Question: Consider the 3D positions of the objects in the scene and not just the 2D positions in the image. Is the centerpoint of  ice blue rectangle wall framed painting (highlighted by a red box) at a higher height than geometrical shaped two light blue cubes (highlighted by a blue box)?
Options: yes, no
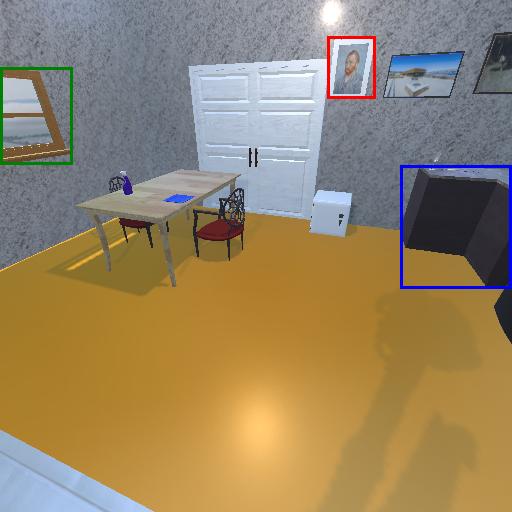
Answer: yes